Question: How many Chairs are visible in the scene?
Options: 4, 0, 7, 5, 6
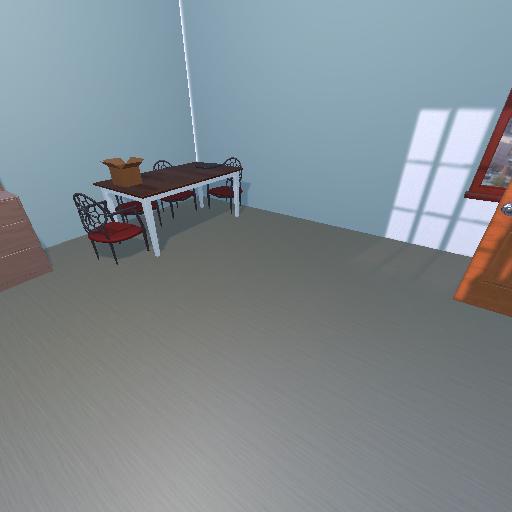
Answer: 4